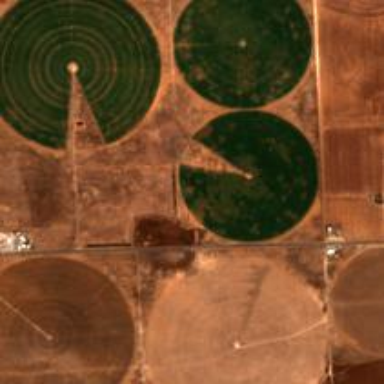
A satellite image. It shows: Farmland with pivot irrigation system.